Question: Is that possible to define a security role that is not able to delete any invoice but able to delete invoiceproduct of any invoice?
The environment is not customized, and the definition( Tab:Mscrm.Form.invoicedetail.MainTab-->Group:Mscrm.Form.invoicedetail.MainTab.Groups-->Group:Mscrm.Form.invoicedetail.MainTab.Save-->Controls:Mscrm.Form.invoicedetail.MainTab.Save.Controls) for the ribbon button is
'''
<Button Id="Mscrm.Form.invoicedetail.Delete" ToolTipTitle="$Resources:Mscrm_Form_Other_MainTab_Management_Delete_ToolTipTitle" ToolTipDescription="$Resources(EntityDisplayName):Ribbon.Form.Tooltip.Delete" Command="Mscrm.DeletePrimaryRecord" Sequence="70" LabelText="$Resources:Ribbon.HomepageGrid.MainTab.Management.Delete" Alt="$Resources:Ribbon.HomepageGrid.MainTab.Management.Delete" Image16by16="/_imgs/ribbon/Delete_16.png" Image32by32="/_imgs/Workplace/remove_32.png" TemplateAlias="o2" ModernImage="Remove" />
'''
And the corresponding Command Definition is
'''
<CommandDefinition Id="Mscrm.DeletePrimaryRecord">
<EnableRules>
<EnableRule Id="Mscrm.FormStateNotNew" />
<EnableRule Id="Mscrm.EntityFormIsEnabled" />
<EnableRule Id="Mscrm.CanDeletePrimary" />
</EnableRules>
<DisplayRules>
<DisplayRule Id="Mscrm.DeletePrimaryEntityPermission" />
</DisplayRules>
<Actions>
<JavaScriptFunction FunctionName="onActionMenuClick" Library="/_static/_forms/form.js">
<StringParameter Value="delete" />
<CrmParameter Value="PrimaryEntityTypeCode" />
</JavaScriptFunction>
</Actions>
</CommandDefinition>
'''
It seems it is not able to create such a role meet the requirement.
because
1. In the 'displayrule' section, it needs 'Mscrm.DeletePrimaryEntityPermission' permission.
2. In the 'enablerule' section, it needs 'CanDeletePrimary' permission.
Thanks in advance
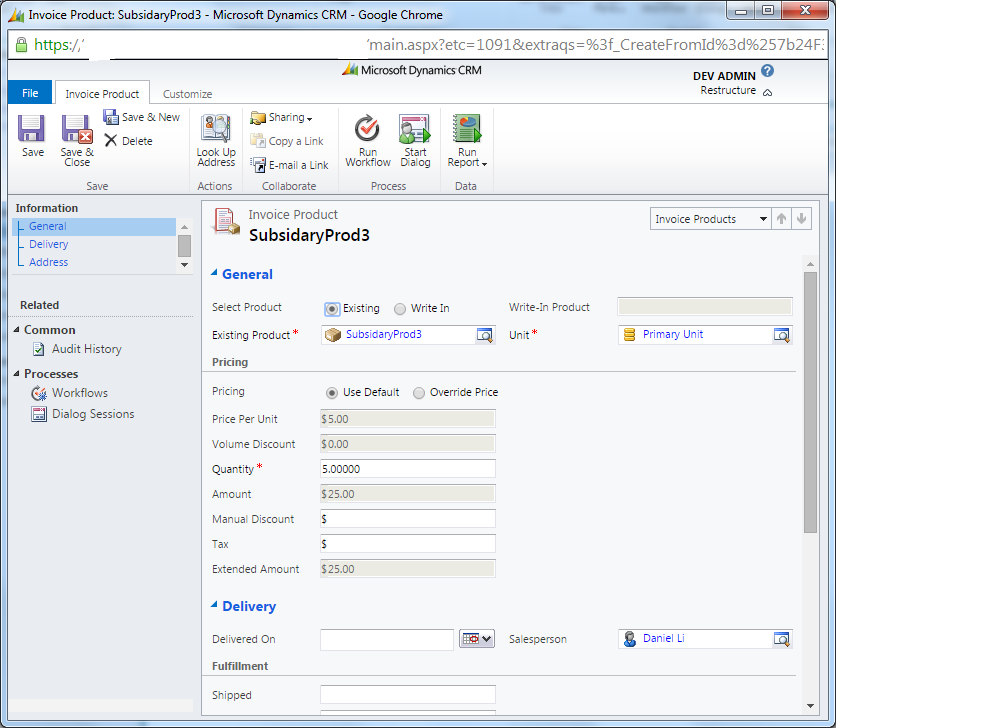
Answer: I believe that's not possible using OOB functions. I would suggest to develop the plugin that will handle Delete message of invoiceproduct and throw an exception if user doesn't have required role.